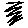
Label: zigzag